Question: I'm using the jQuery-UI datepicker in this way:
'''
var datepickerOpts = {
changeMonth: true,
changeYear: true,
showButtonPanel: true,
showWeek: true,
onClose: function(dateText, inst) {
if (($("#BeginTime").val()).length == 0) {
$("#BeginTime").timeEntry("setTime", new Date(0, 0, 0, 0, 0, 0));
}
$("#BeginTime").focus();
}
}
$("#BeginDate").datepicker(datepickerOpts);
'''
The related [cs]html is:
'''
<tr id="trBeginDate">
<td>
</td>
<td>
@Html.LabelFor(m => m.BeginDate)
</td>
<td style="padding-right: 20px;">
@Html.TextBoxFor(m => m.BeginDate, new {alt = "date-us", style = "width: 109px;"})
</td>
<td>
@Html.LabelFor(m => m.BeginTime)
</td>
<td style="padding-right: 20px;">
@Html.TextBoxFor(m => m.BeginTime, new {style = "width: 109px;"})
</td>
</tr>
'''
What I want to show as a default value in the BeginTime textbox is "00:00:00", not just "00:00" as I get:

Actually, "00:00" is probably okay for the default begin time of midnight, but I need the default end time to be "23:59:59" not what it is now ("23:59") because that way practically an entire minute is potentially lost (from "23:59:01" to "23:59:59"). And so, "00:00" should be "00:00:00" to have a consistent format with "23:59:59").
Anyway, I tried this, but it doesn't work at all (nothing is added to the BeginTime textbox):
'''
. . .
onClose: function(dateText, inst) {
if (($("#BeginTime").val()).length == 0) {
$("#BeginTime").text("00:00:00");
. . .
'''
nor did this:
'''
. . .
onClose: function(dateText, inst) {
if (($("#BeginTime").val()).length == 0) {
$("#BeginTime").text.val("00:00:00");
. . .
'''
So how can I set the BeginTime value to "00:00:00"?
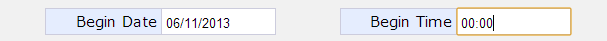
Answer: Take a look at the $.timeEntry() <URL> here is how you would set seconds and a 24 hour clock:
'''
// Start Date / Time
var beginDatepickerOpts = {
...
}
$('#BeginTime').timeEntry({
showSeconds: true,
show24Hours: true
});
$("#BeginDate").datepicker(beginDatepickerOpts);
// End Date / Time
var endDatepickerOpts = {
...
}
$('#EndTime').timeEntry({
showSeconds: true,
show24Hours: true
});
$("#EndDate").datepicker(endDatepickerOpts);
'''
JSFiddle Example <URL>.